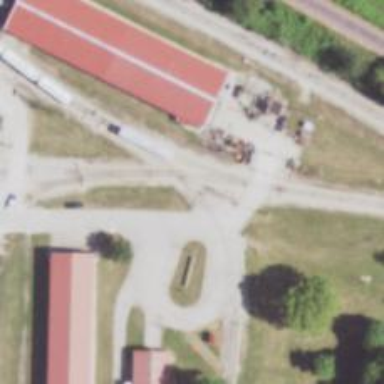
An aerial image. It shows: Preserved rail yard with railway tracks.